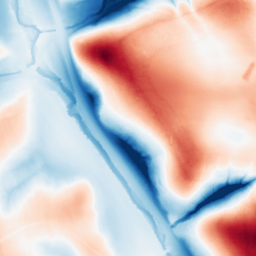
Category: classical
Decomposition family: uniform
Decomposition parameters: size: 100
Upsampling method: sinc_hamming
Upsampling parameters: scale: 2
kernel_size: 16
Upsampling scale: 2